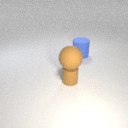
small brown rubber cylinder below large brown rubber sphere